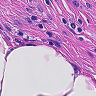
Metastatic tissue present: yes